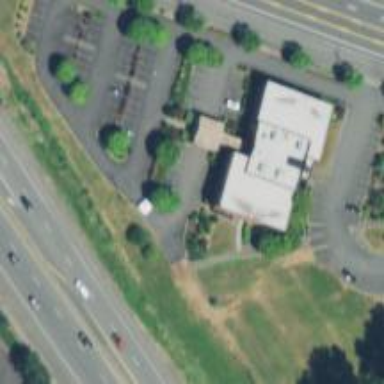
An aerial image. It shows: Healthcare clinic.